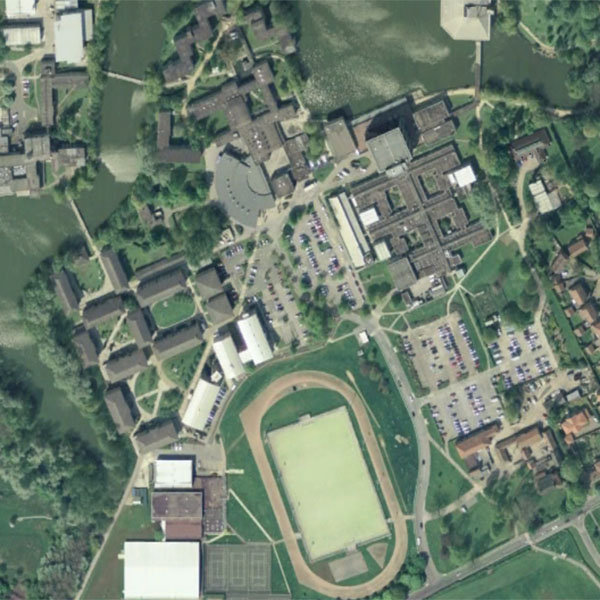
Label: School